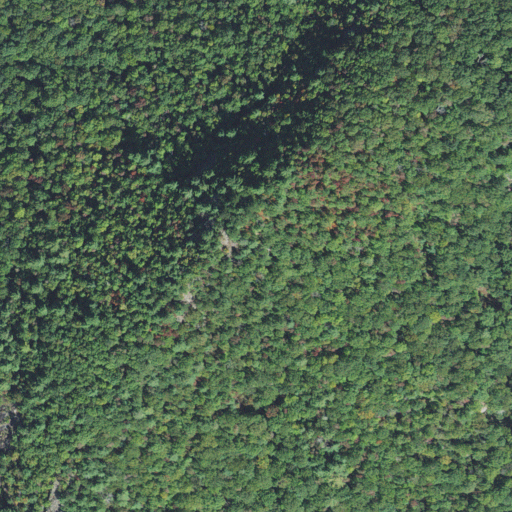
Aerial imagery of mountain in North Carolina named Little Bald Rock Mountain containing mixed forest, deciduous forest, and evergreen forest